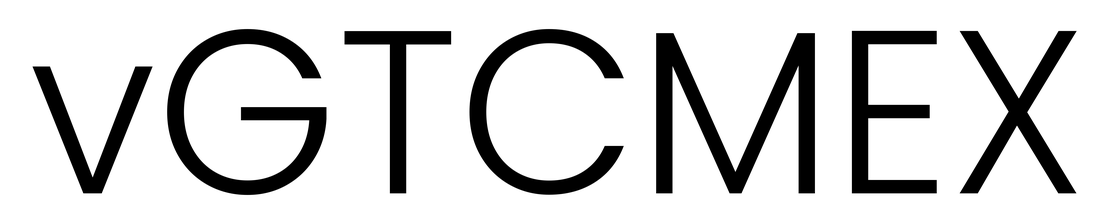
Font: Poppins-Light